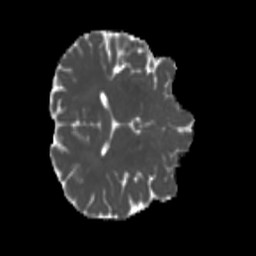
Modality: MD
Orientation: axial
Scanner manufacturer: siemens
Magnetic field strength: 3 T
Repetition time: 4 s
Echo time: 0.0594 s